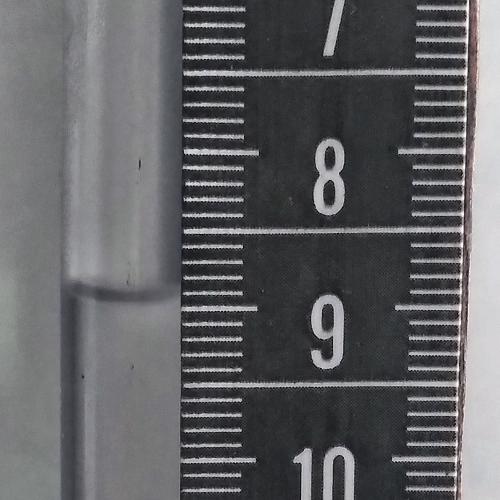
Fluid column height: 8.9 cm